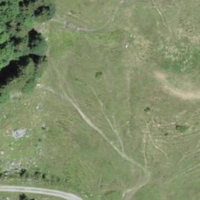
EUNIS habitat code: 23
Species observed at this site:
Sorbus aucuparia